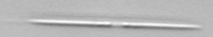
Label: Pseudo-nitzschia